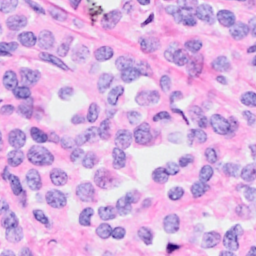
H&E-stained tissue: Breast